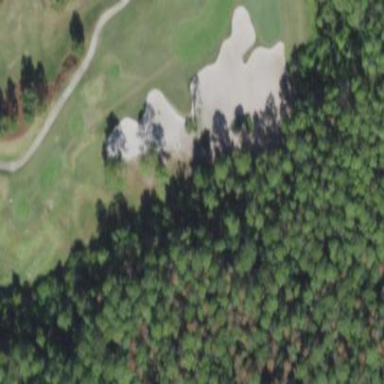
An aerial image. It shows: Golf bunker filled with natural sand.